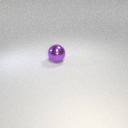
large purple metal sphere